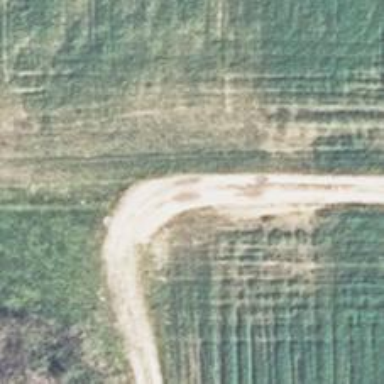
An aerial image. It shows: Grass track with grade 5 tracktype.